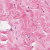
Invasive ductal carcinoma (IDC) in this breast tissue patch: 0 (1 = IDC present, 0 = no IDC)